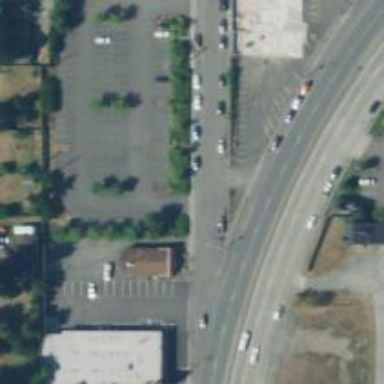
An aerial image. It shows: Parking area with surface.